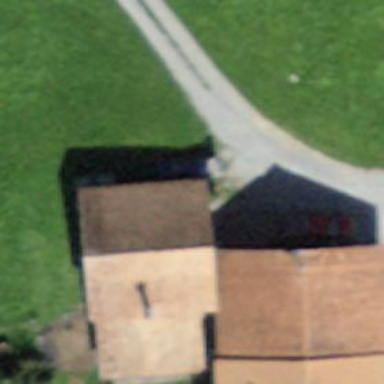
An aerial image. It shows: Barn.